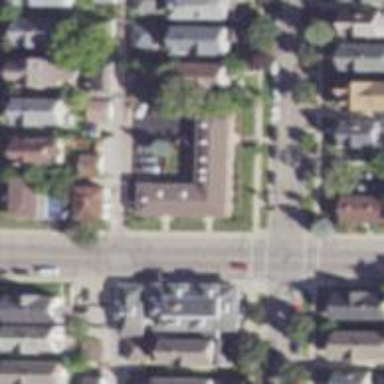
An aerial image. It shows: Secondary road with separate sidewalks.